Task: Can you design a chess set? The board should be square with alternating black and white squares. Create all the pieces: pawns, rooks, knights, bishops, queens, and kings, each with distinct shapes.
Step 3770:
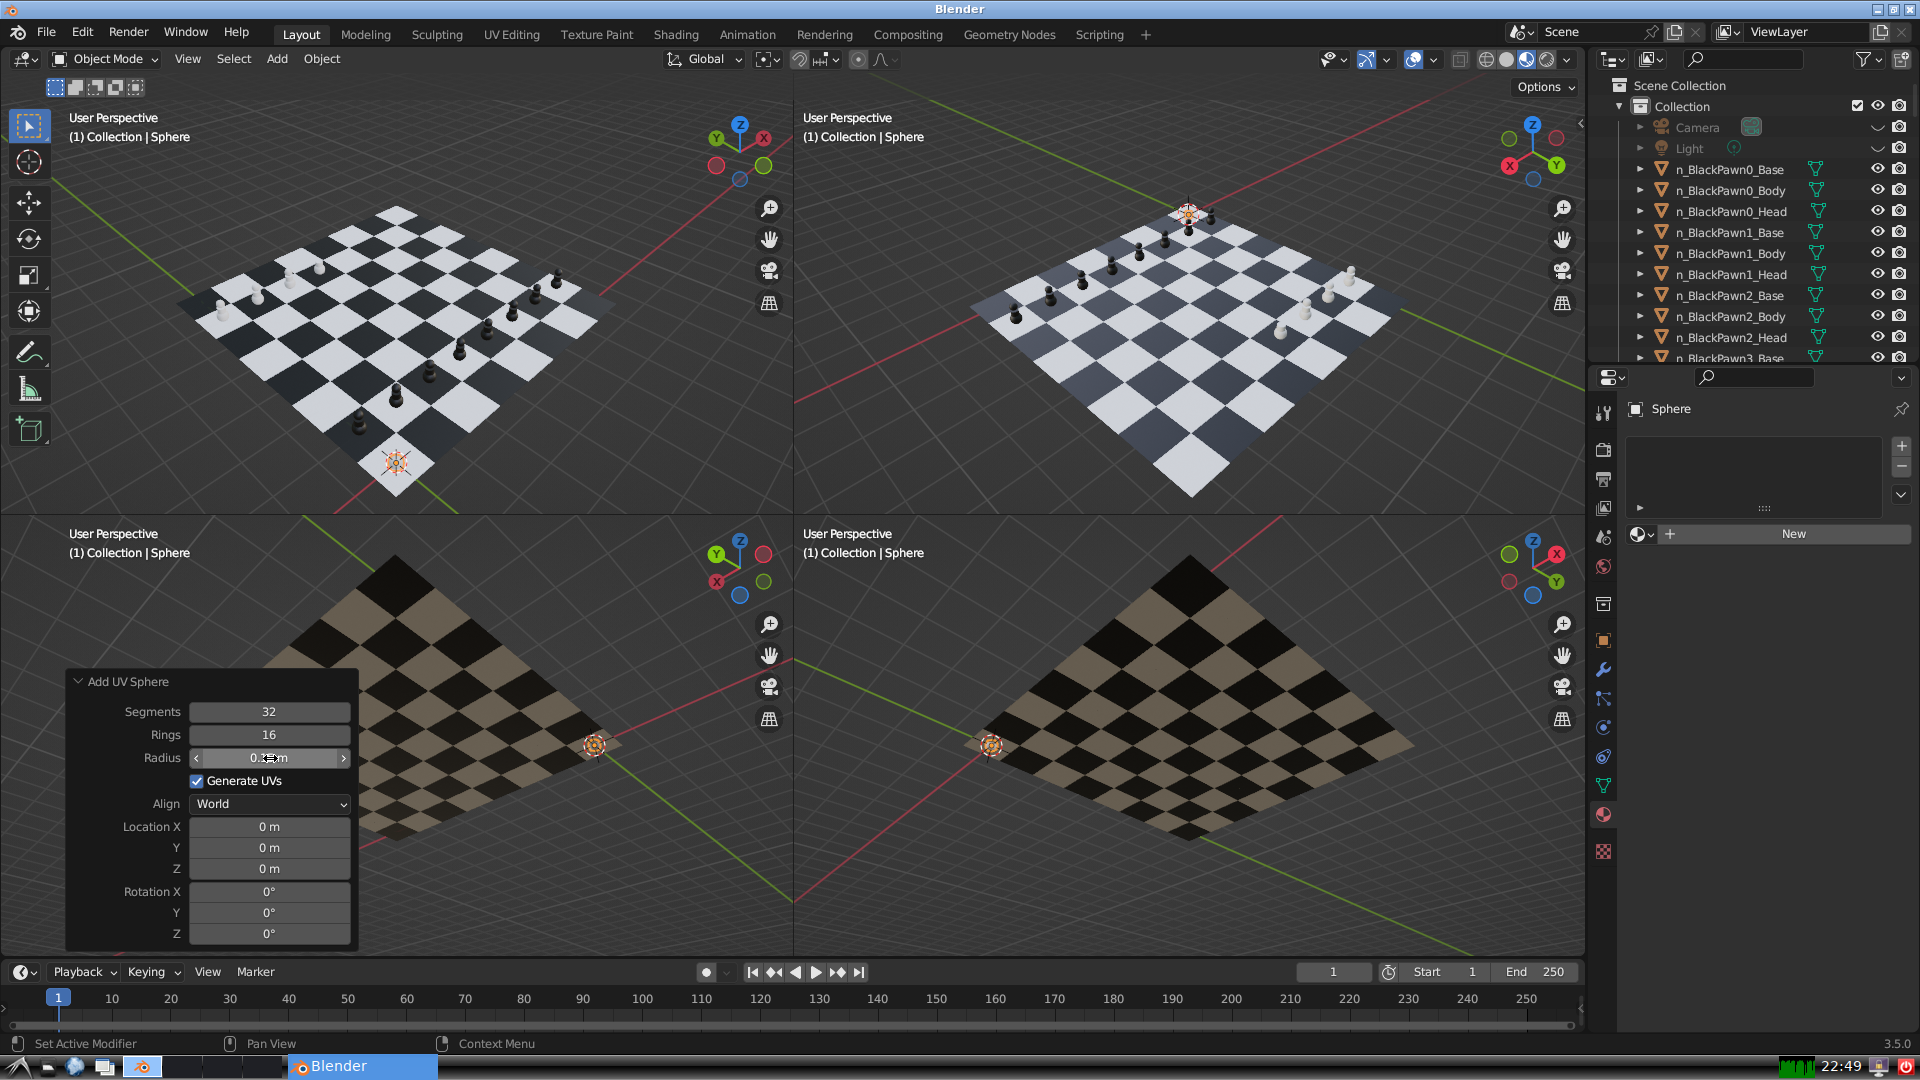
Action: click: no